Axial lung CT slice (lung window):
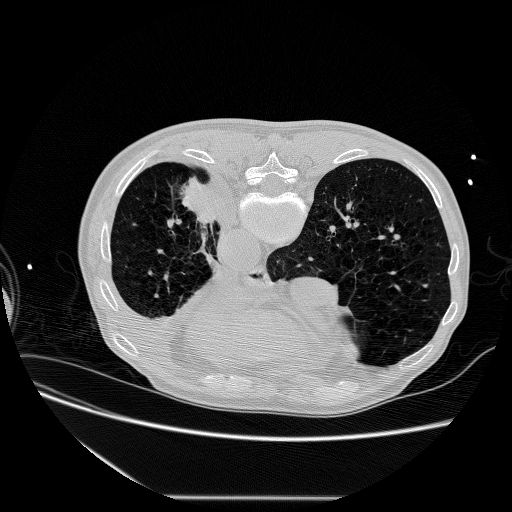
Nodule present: no